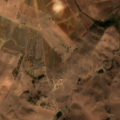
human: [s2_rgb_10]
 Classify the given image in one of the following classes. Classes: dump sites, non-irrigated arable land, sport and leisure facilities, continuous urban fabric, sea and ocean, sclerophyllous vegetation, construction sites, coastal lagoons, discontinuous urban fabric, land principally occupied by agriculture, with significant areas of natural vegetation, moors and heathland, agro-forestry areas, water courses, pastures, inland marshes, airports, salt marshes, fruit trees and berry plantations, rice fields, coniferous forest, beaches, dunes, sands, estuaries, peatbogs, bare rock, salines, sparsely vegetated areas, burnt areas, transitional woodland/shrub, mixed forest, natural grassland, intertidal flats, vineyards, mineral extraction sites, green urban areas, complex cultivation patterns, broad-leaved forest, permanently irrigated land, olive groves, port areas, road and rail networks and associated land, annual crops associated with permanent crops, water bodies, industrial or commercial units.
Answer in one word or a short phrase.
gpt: non-irrigated arable land, olive groves, pastures